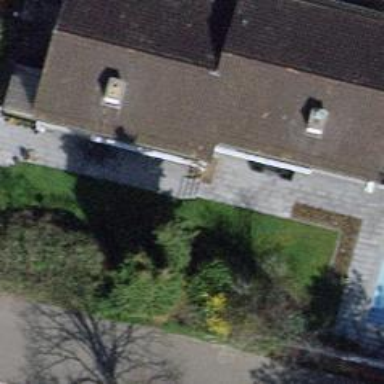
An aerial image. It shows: Semidetached house.